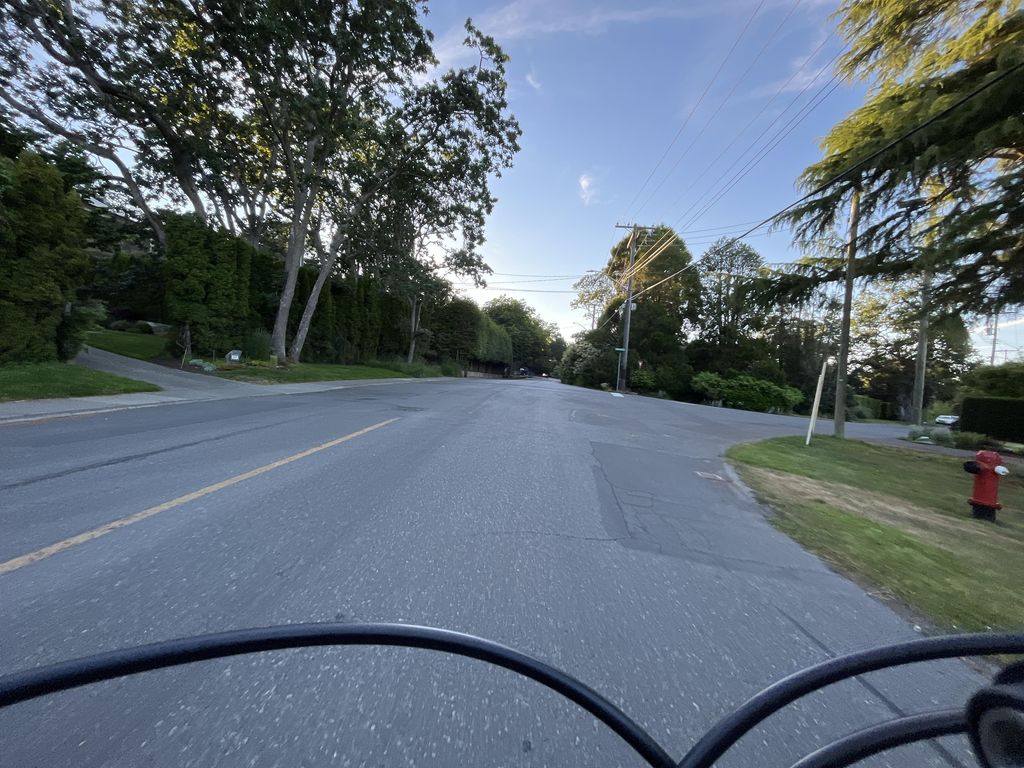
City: victoria